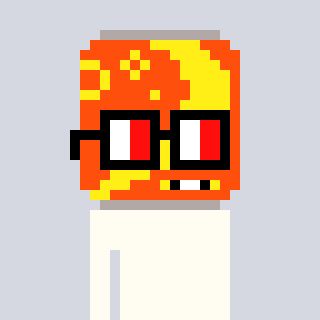
a pixel art character with square glasses with black frames and red eyes, a pop-shaped head and a grayscale-colored body on a cool background